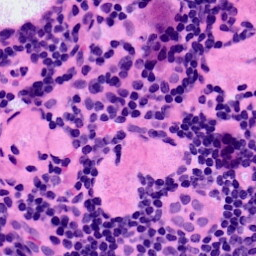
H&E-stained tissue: LymphNode